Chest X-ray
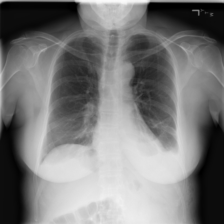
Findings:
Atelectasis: positive
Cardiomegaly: negative
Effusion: positive
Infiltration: positive
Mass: negative
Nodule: negative
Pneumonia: negative
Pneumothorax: negative
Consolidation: negative
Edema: negative
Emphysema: negative
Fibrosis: negative
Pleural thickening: negative
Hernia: negative